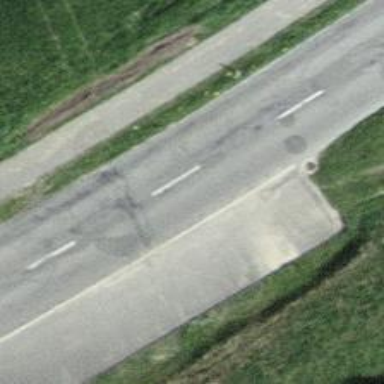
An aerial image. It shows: Paved tertiary road with cycle track on the left side.